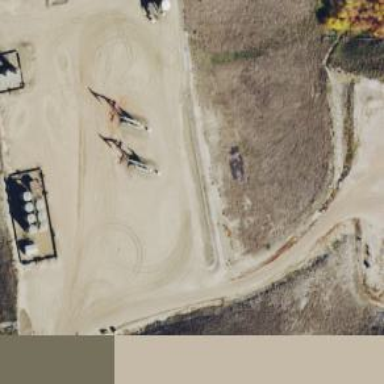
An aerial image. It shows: Petroleum well.